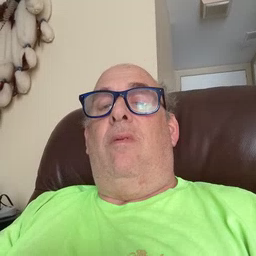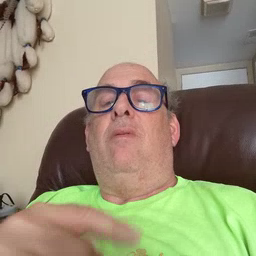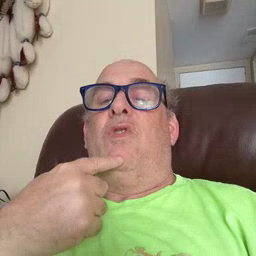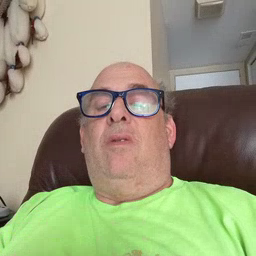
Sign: chin